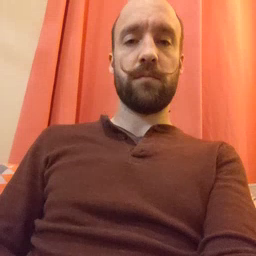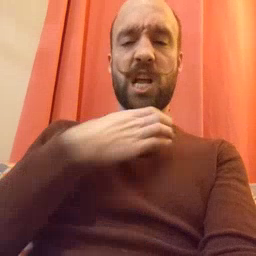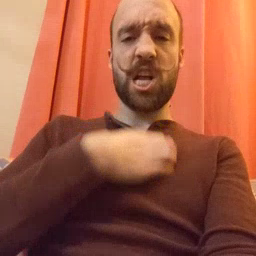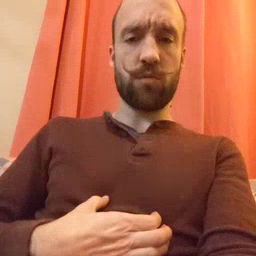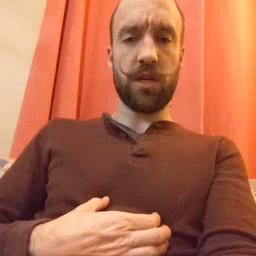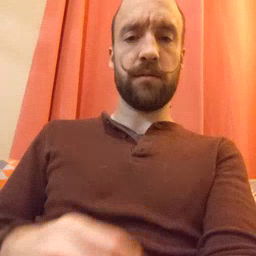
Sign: hungry